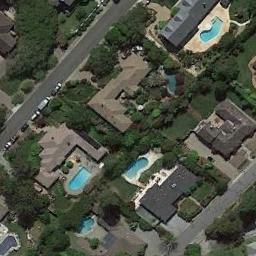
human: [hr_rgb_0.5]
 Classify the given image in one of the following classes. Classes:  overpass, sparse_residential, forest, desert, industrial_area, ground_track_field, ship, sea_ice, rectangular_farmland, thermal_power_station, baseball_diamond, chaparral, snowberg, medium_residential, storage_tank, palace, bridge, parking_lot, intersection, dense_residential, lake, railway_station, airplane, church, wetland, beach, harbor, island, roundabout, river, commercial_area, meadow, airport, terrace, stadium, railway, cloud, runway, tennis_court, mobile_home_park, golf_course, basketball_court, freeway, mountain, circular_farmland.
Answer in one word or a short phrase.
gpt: medium_residential